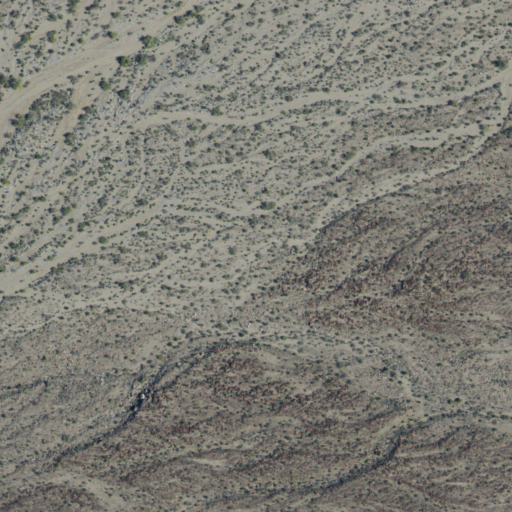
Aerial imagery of valley in California named Devil Canyon containing only shrub